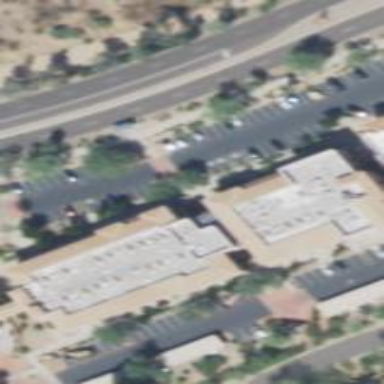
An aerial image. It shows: Clinic building providing healthcare services.